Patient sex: M
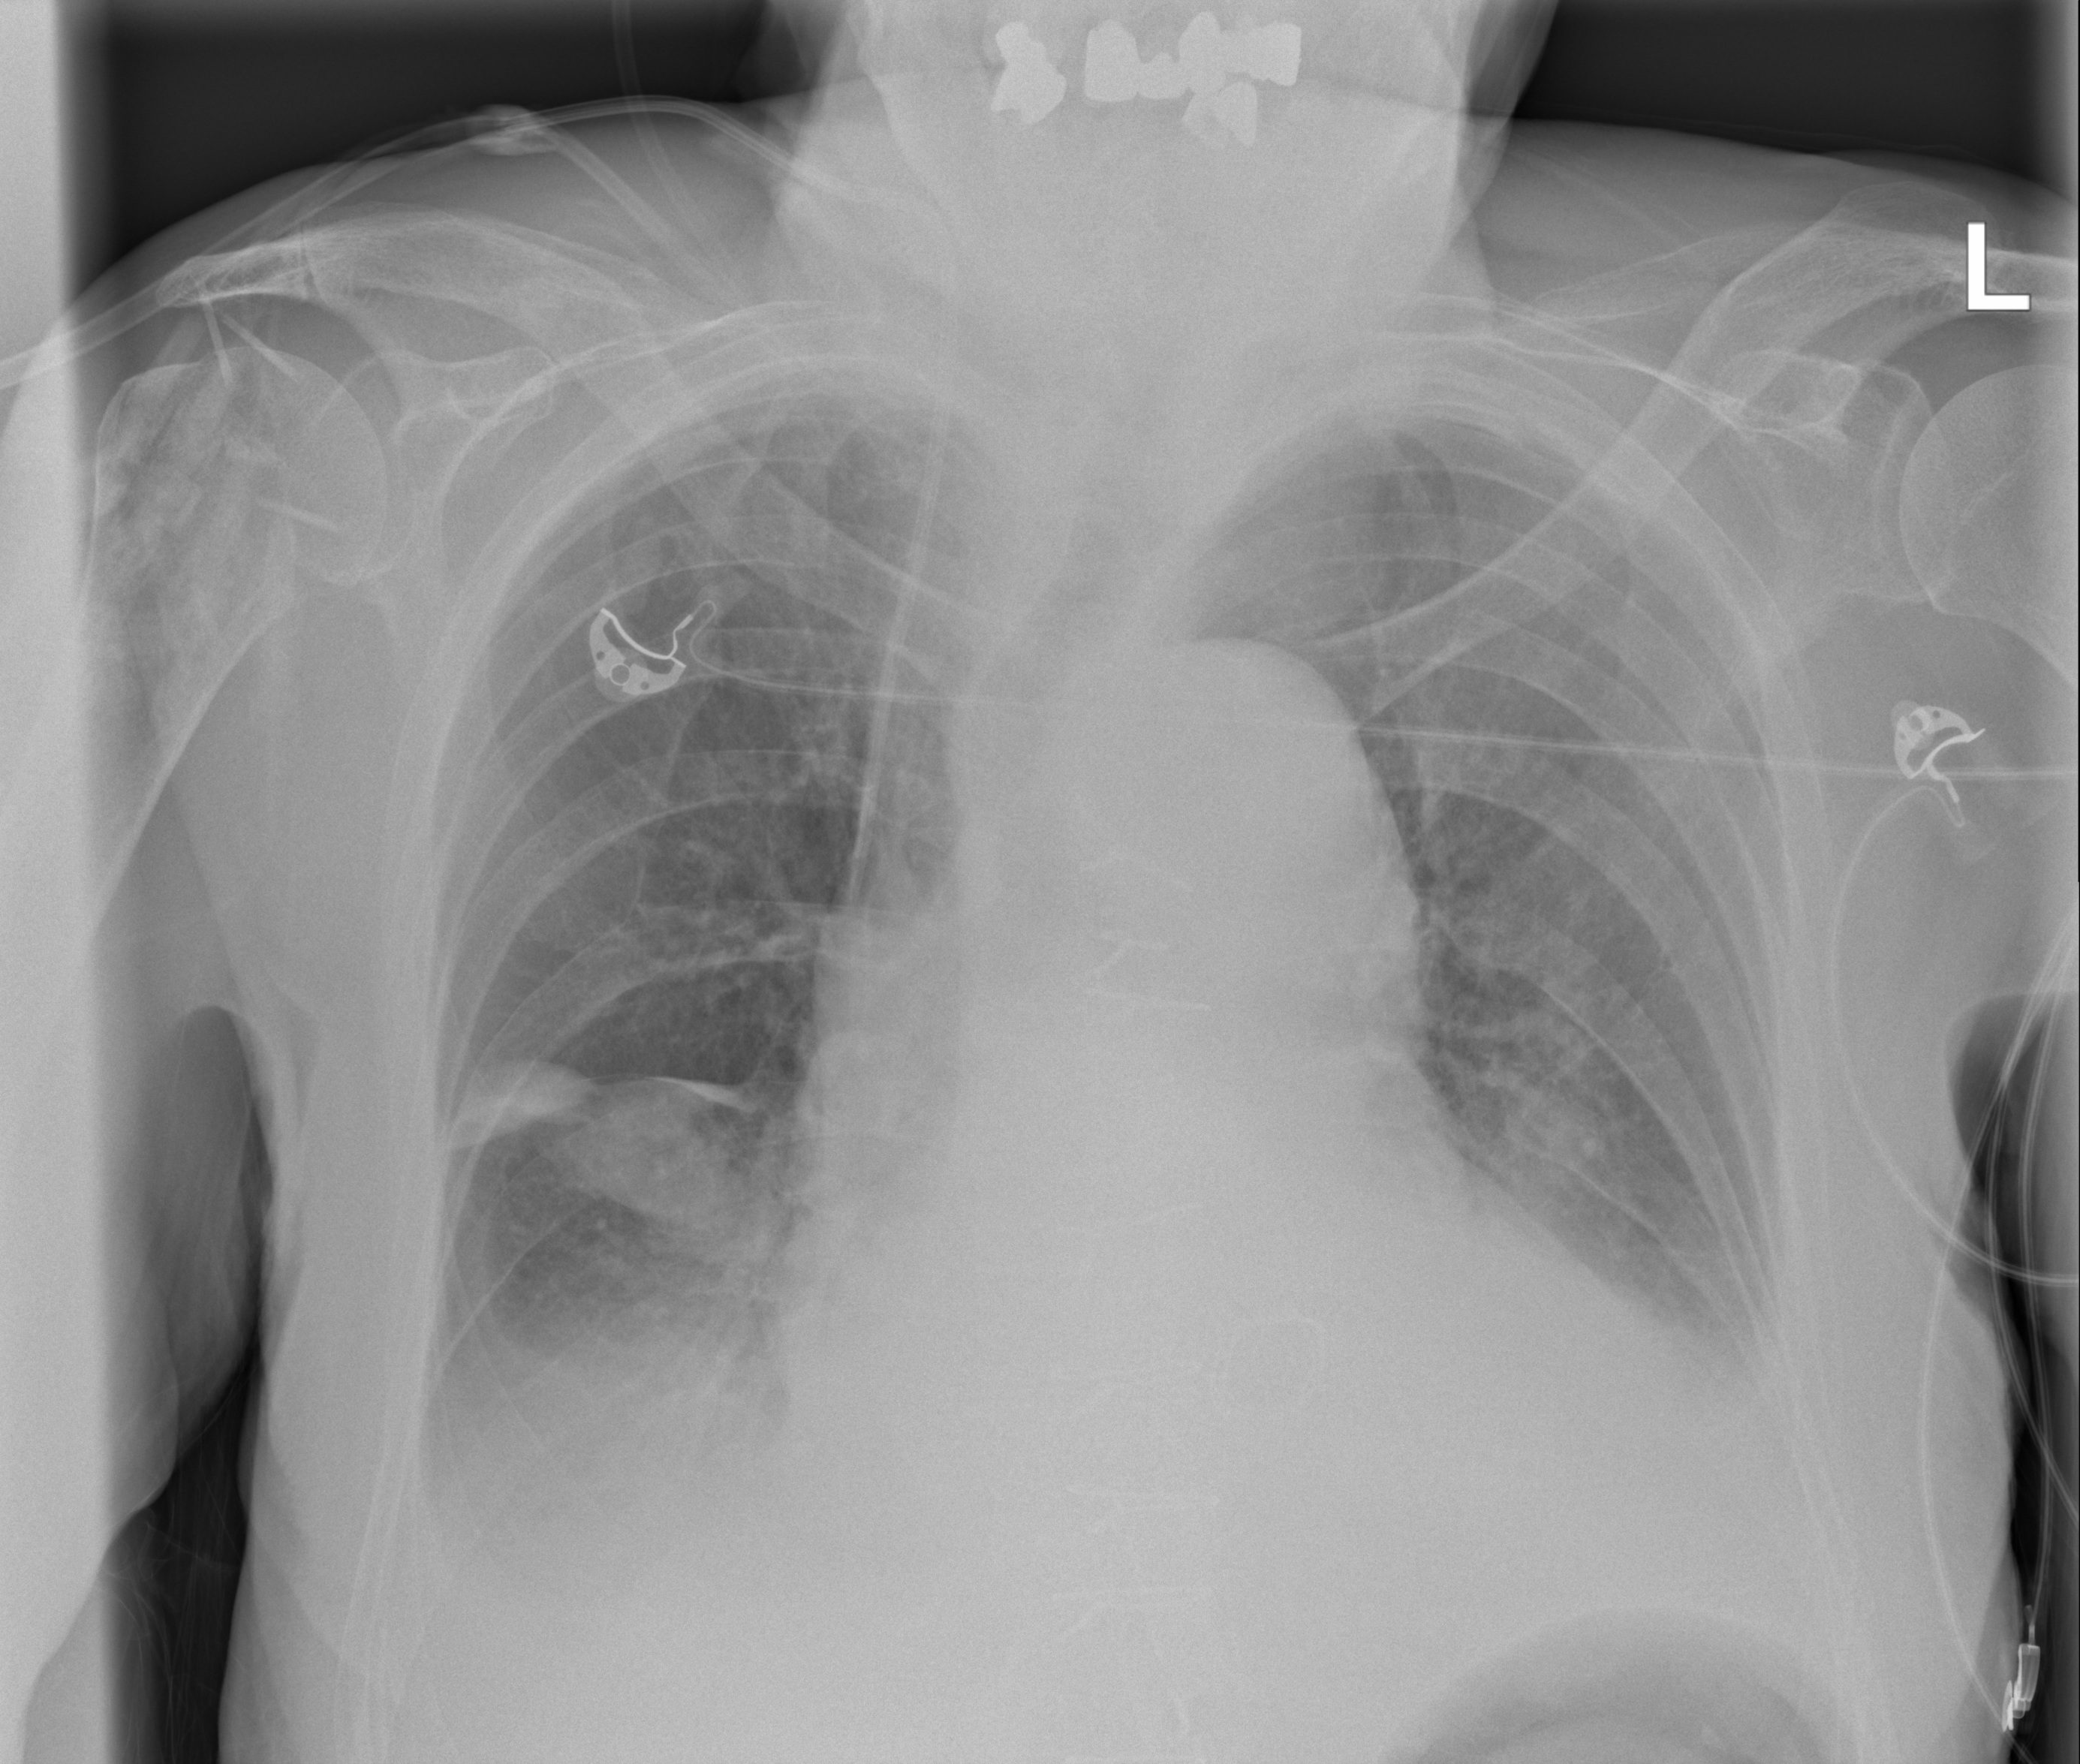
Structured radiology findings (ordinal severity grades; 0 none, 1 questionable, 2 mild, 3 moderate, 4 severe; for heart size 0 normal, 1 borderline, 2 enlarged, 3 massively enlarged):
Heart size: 2
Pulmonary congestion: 2
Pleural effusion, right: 2
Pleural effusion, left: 2
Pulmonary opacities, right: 0
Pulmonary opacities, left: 0
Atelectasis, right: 2
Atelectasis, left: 2